Question: I want to draw a circle with text inside.Unable to display text.Any help?
Below image is ref. for expected behaviour.

Below is the code for reference:
'''
UILabel *lblTitle = [[UILabel alloc]initWithFrame:CGRectMake(100, 40, 40, 40)];
lblTitle.text = @"Me";
lblTitle.textColor = [UIColor blackColor];
lblTitle.font = [UIFont fontWithName:@"HelveticaNeueLight" size:10.0] ;
lblTitle.textAlignment = NSTextAlignmentCenter;
[view addSubview:lblTitle];
CAShapeLayer *circleLayer = [CAShapeLayer layer];
circleLayer.path = [UIBezierPath bezierPathWithOvalInRect:CGRectMake(0, 0, 40, 40)].CGPath;
circleLayer.fillColor = [UIColor clearColor].CGColor;
circleLayer.fillColor = [UIColor colorWithRed:56.0/255.0 green:212.0/255.0 blue:203.0/255.0 alpha:1.0f].CGColor;
circleLayer.strokeColor = [UIColor blackColor].CGColor;
circleLayer.lineWidth = 1;
[lblTitle.layer addSublayer:circleLayer];
'''
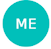
Answer: You can setting cornerRadius of 'UILabel' as @Sujay said:
'''
UILabel *lblTitle = [[UILabel alloc]initWithFrame:CGRectMake(100, 80, 40, 40)];
lblTitle.text = @"Me";
lblTitle.textColor = [UIColor blackColor];
lblTitle.layer.borderWidth = 1;
lblTitle.layer.borderColor = [UIColor blackColor].CGColor;
lblTitle.layer.cornerRadius = lblTitle.bounds.size.height / 2;
lblTitle.layer.masksToBounds = YES;
lblTitle.backgroundColor = [UIColor colorWithRed:56.0/255.0 green:212.0/255.0 blue:203.0/255.0 alpha:1.0f];
lblTitle.font = [UIFont fontWithName:@"HelveticaNeueLight" size:10.0] ;
lblTitle.textAlignment = NSTextAlignmentCenter;
[self.view addSubview:lblTitle];
'''